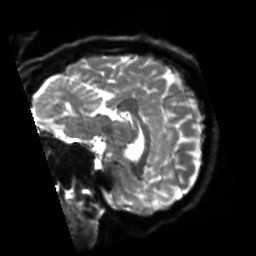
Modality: sbref
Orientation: sagittal
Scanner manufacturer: siemens
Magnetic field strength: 3 T
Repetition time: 4 s
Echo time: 0.0594 s